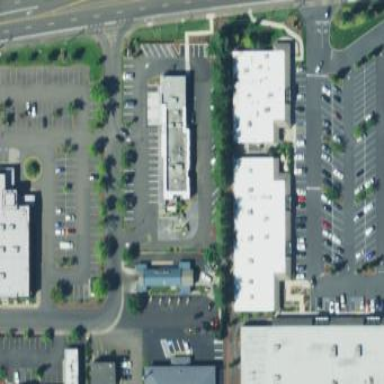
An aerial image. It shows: Retail area.